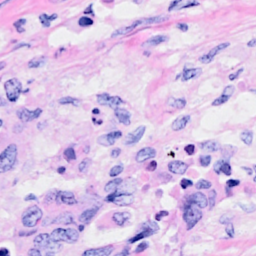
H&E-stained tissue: Breast